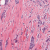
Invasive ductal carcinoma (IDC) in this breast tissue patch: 1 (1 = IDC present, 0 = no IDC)